Interaction volume radius: 5 \u00c5
Interaction volume height: 20 \u00c5
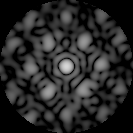
Disorder parameter: 0.4649